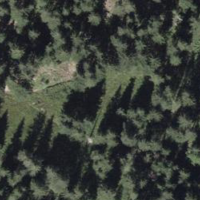
EUNIS habitat code: 43
Species observed at this site:
Fagus sylvatica
Phragmites australis